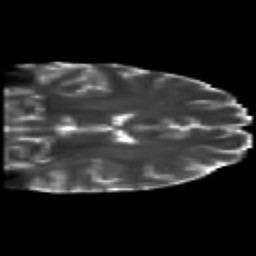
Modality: T2w
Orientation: coronal
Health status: healthy
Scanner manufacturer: siemens
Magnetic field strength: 3 T
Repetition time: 10 s
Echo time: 0.092 s